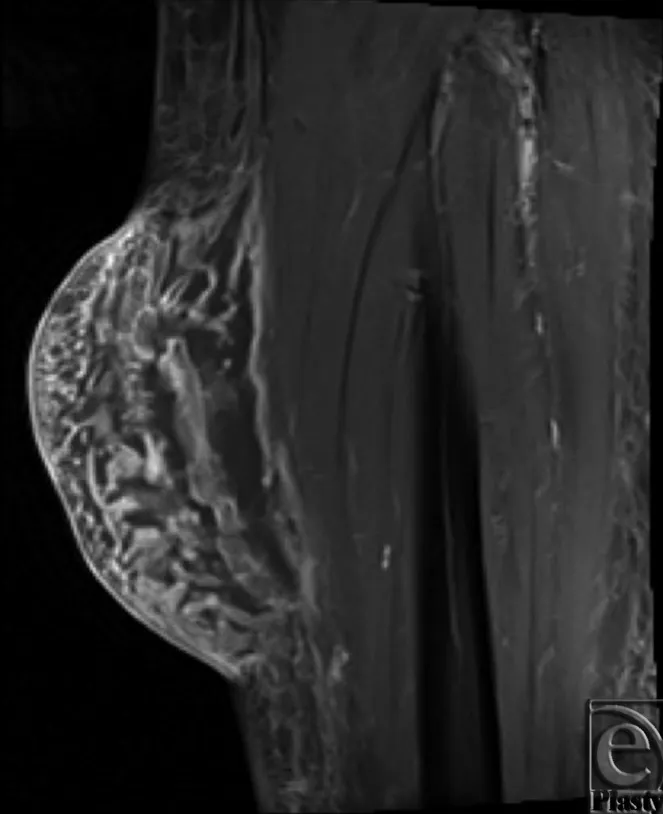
Subcutaneous soft tissue mass measuring 12.0 x 10.3 x 4.7 cm3 in the vicinity of prior greater saphenous vein, without abnormal enhancement.
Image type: radiology (mri)